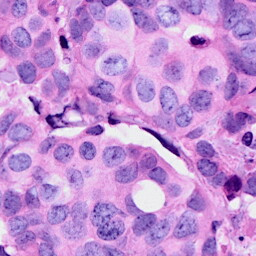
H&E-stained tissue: Breast